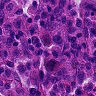
Metastatic tissue present: no